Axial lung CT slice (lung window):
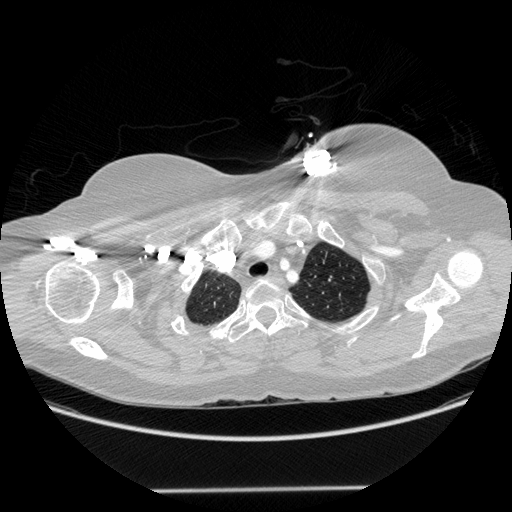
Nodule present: no